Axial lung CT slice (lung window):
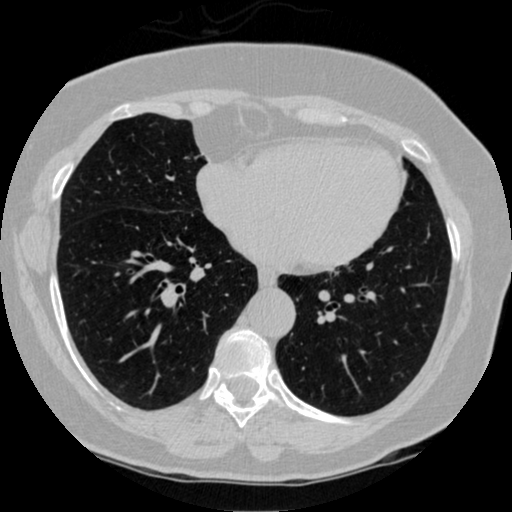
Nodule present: no